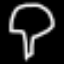
Label: mushroom